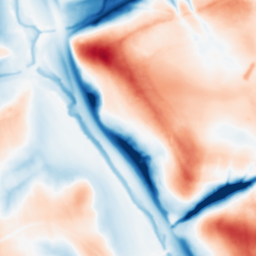
Category: multiscale
Decomposition family: dog
Decomposition parameters: sigma_low: 1
sigma_high: 20
Upsampling method: quadratic
Upsampling parameters: scale: 8
Upsampling scale: 8